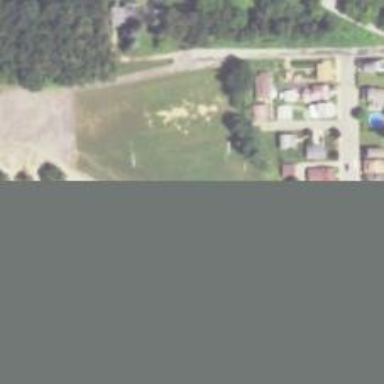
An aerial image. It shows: Soccer pitch for leisureland activities.